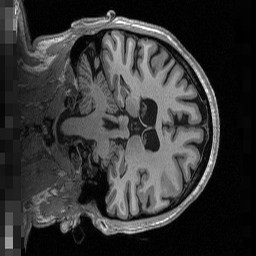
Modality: T1w
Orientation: coronal
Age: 29
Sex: female
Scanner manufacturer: siemens
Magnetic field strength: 3 T
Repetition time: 2.53 s